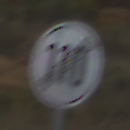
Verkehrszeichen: EndeGeschwindigkeit110
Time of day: Midday
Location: Outdoor (Nature)
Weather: Overcast
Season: NotSpecified
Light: Natural